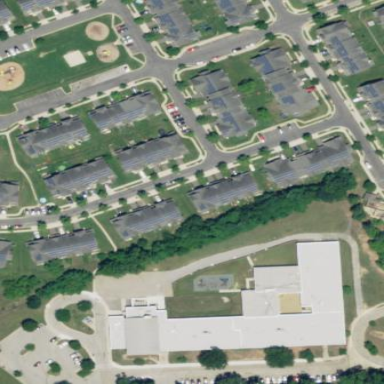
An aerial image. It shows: School.